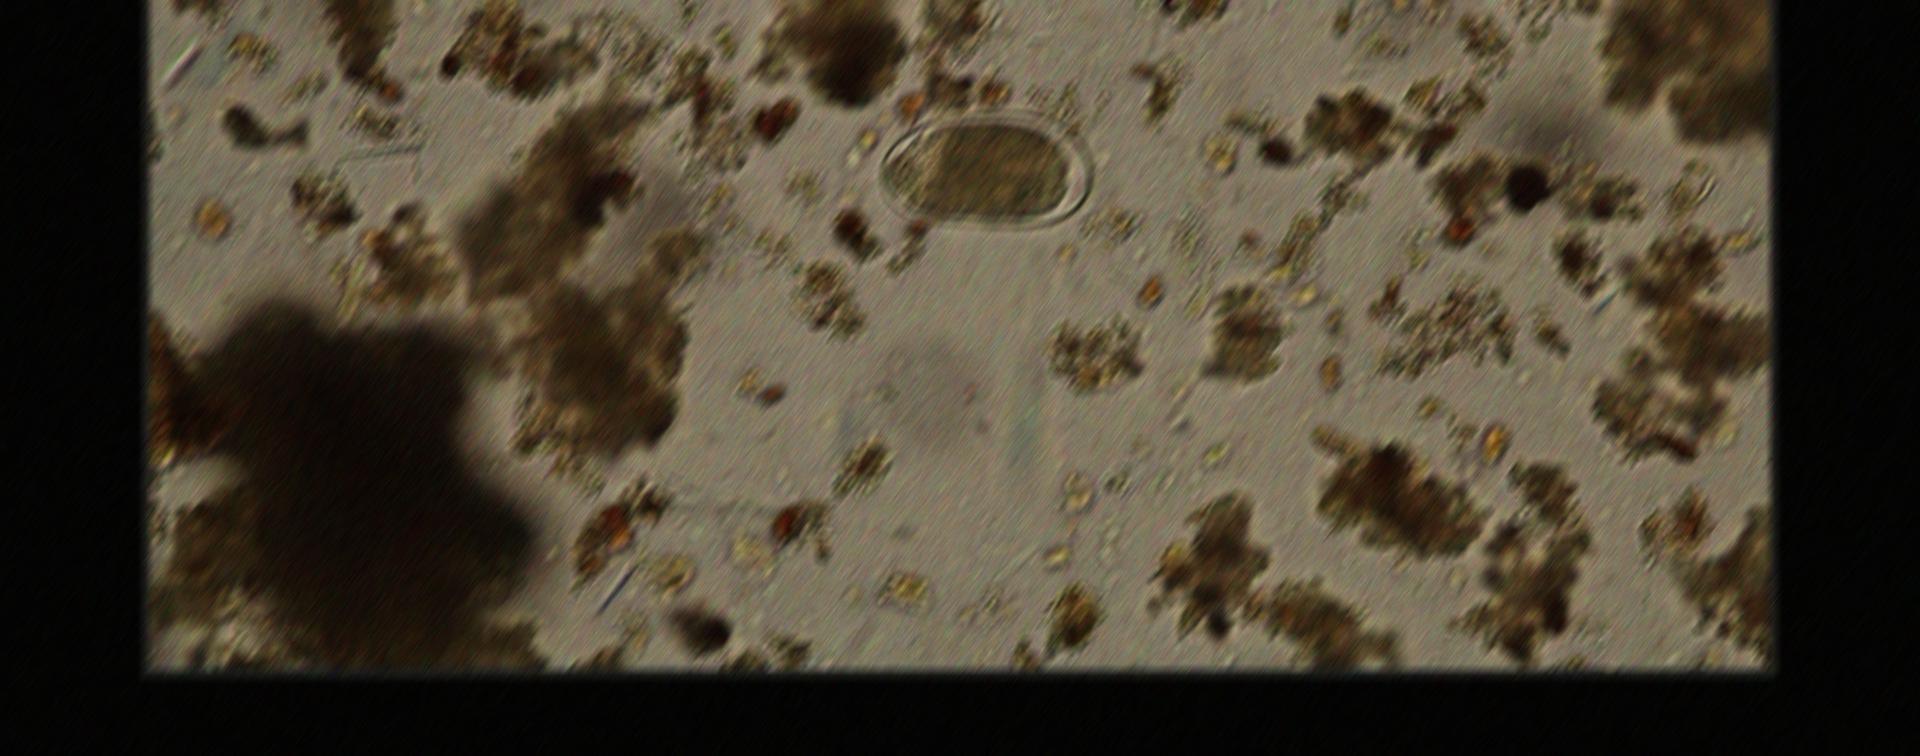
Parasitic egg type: Hookworm egg